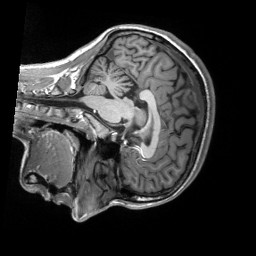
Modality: T1w
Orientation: sagittal
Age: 22
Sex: female
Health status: healthy
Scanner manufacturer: siemens
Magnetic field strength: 3 T
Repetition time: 2.53 s
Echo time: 0.00219 s